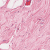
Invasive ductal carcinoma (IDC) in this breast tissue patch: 0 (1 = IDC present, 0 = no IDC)